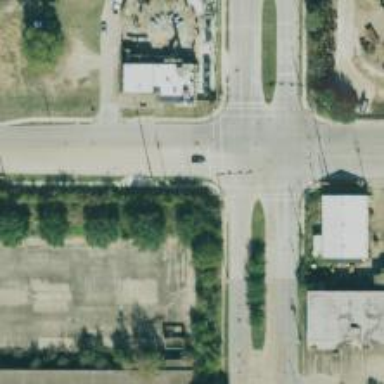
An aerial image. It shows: Crossing with line markings on the road.